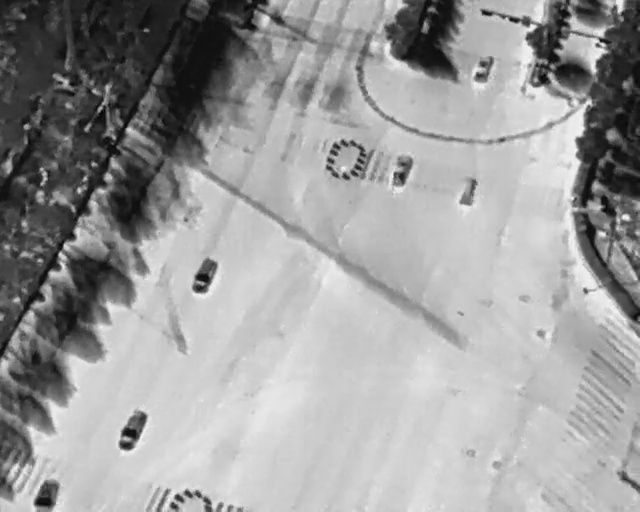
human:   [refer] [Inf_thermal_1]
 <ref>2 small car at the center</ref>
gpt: <box>[[28, 52, 34, 55, 21], [60, 31, 65, 34, 12]]</box>